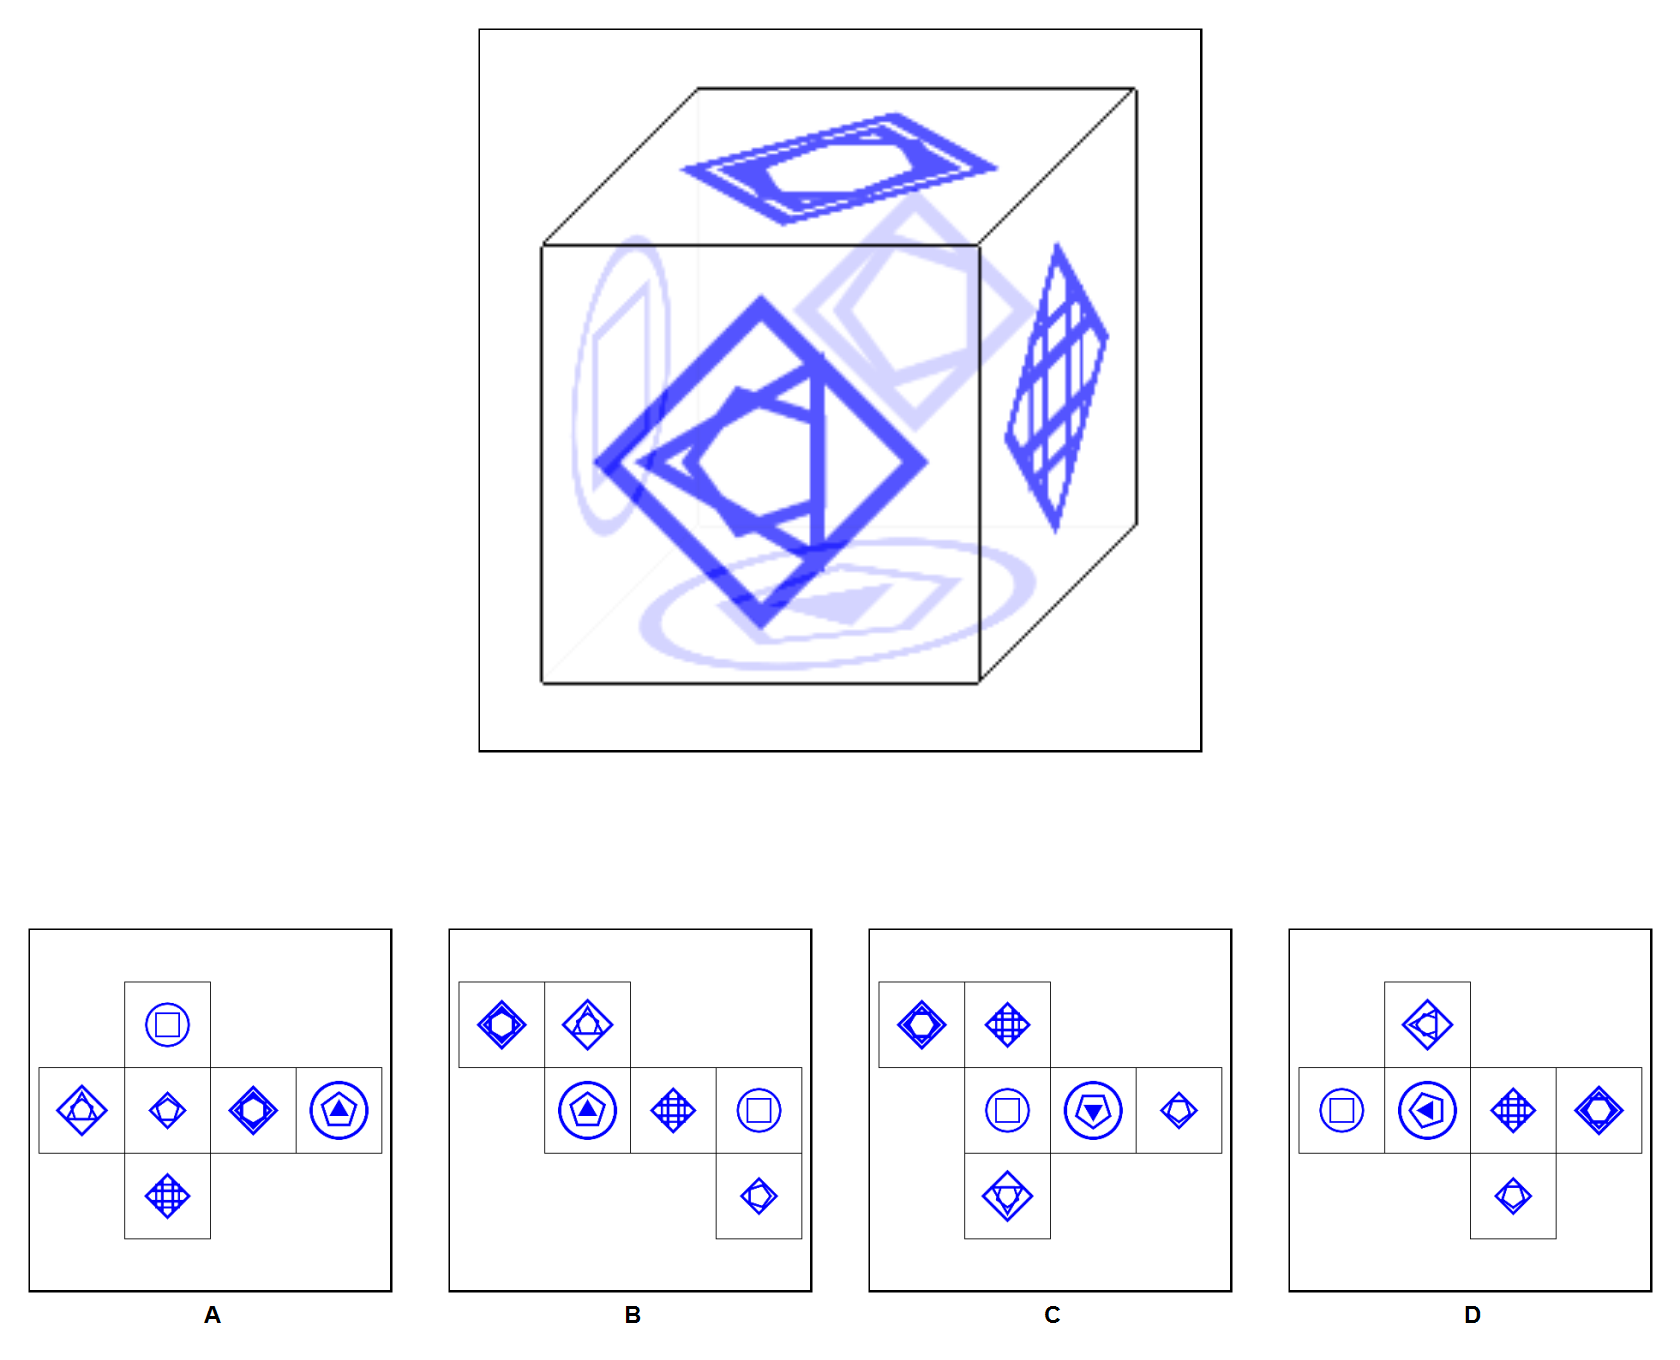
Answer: D